Question: I was trying to follow this guide: <URL> but have gotten stuck.
On this line: 'make MACHINE=kvm_x86_64 all', I get 'stg: command not found' when it is trying to apply a patch. I get Error 127 on a make command. Here's the output:

I have g++ and git installed. What am I doing wrong?
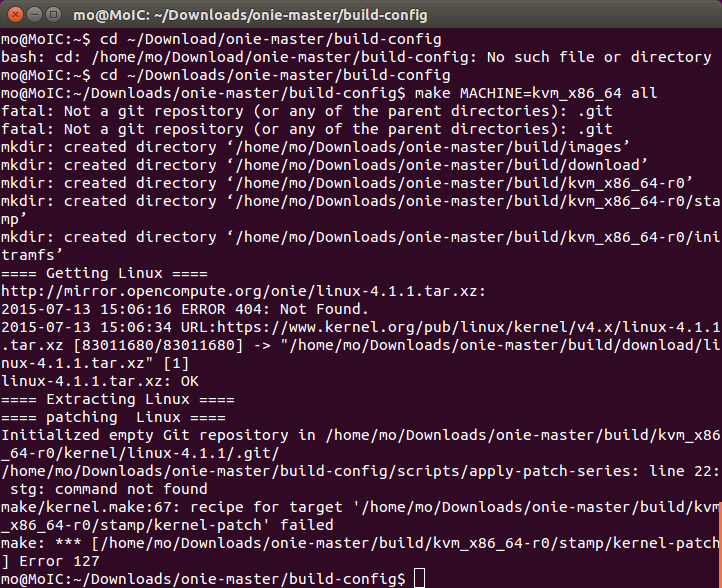
Answer: I built this on Ubuntu Desktop 15.04. For anyone else trying to build ONIE virtual machine, install these packages first:
- <URL>
You can install most of these with 'sudo apt-get install <package>'. You should be able to follow the <URL> now and set it up. Thanks to EtanReisner for all the help!